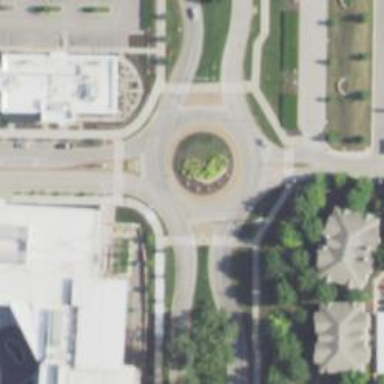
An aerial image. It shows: Secondary road leading to roundabout.